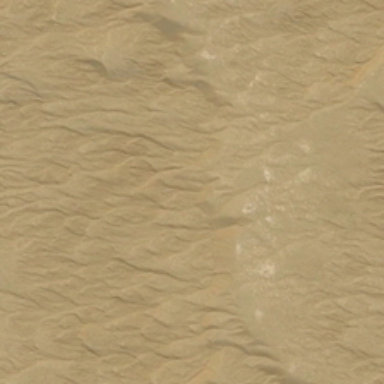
The desert covers a large area and is very dry .